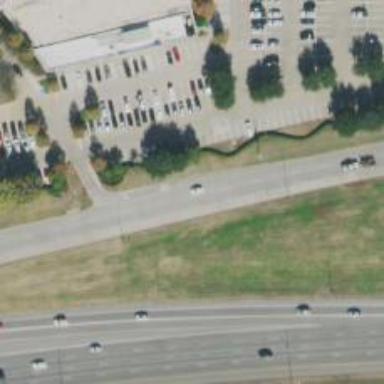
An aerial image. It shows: Secondary road with frontage road.